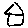
Label: house